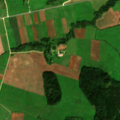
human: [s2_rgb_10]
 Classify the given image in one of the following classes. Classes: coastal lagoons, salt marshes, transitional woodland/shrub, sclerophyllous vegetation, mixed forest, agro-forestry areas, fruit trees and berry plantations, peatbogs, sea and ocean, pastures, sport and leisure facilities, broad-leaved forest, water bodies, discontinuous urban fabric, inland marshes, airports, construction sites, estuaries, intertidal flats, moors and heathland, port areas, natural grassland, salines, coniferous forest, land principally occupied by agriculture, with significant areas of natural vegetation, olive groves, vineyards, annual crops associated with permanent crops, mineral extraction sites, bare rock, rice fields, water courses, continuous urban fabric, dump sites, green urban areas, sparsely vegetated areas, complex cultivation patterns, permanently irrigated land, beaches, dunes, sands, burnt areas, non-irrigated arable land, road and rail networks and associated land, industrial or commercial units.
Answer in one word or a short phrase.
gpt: non-irrigated arable land, pastures, complex cultivation patterns, land principally occupied by agriculture, with significant areas of natural vegetation, broad-leaved forest